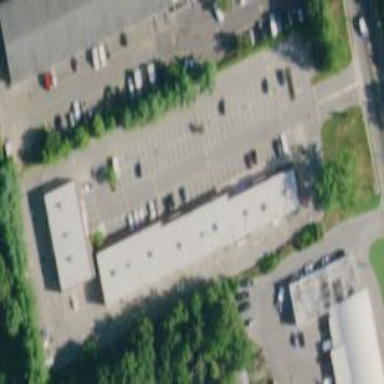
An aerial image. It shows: Retail area.